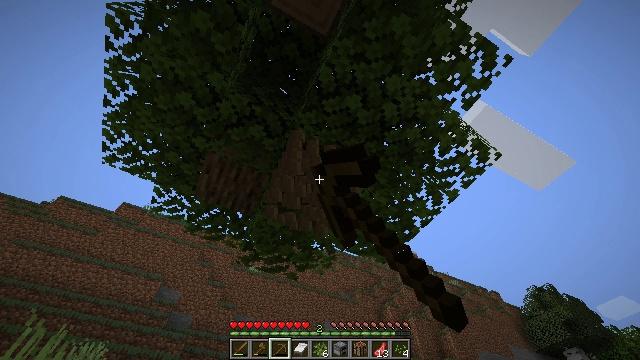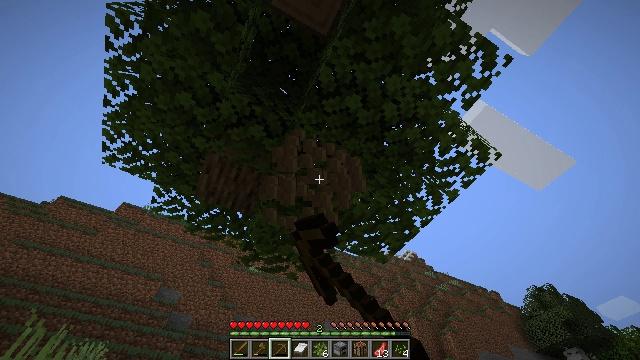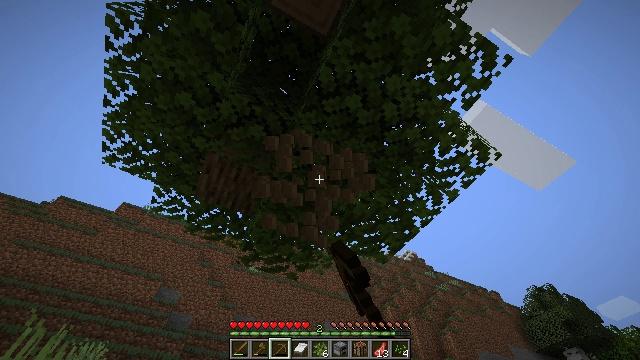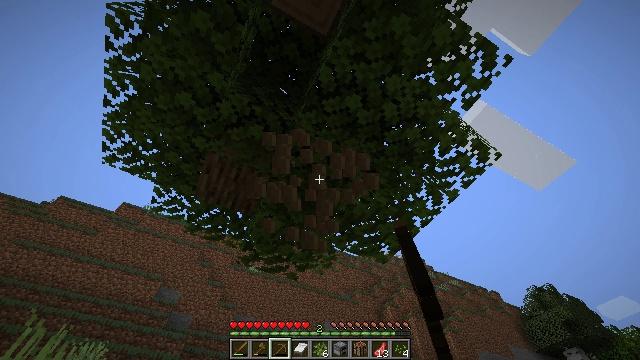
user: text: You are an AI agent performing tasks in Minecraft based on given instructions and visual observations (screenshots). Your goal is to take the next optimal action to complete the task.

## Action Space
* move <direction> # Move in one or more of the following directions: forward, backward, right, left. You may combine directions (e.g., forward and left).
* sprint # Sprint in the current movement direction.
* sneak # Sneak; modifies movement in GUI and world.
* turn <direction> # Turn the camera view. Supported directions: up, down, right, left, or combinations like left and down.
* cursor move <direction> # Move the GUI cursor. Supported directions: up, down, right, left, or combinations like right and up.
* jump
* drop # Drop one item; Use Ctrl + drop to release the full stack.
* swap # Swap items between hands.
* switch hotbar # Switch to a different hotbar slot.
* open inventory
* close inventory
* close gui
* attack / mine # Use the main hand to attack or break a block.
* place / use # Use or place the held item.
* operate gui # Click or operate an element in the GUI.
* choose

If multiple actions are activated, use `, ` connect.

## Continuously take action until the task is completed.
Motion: motion action
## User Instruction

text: Collect oak log for crafting.
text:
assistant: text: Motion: attack / mine
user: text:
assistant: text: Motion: attack / mine
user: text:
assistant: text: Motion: attack / mine
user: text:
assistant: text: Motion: attack / mine